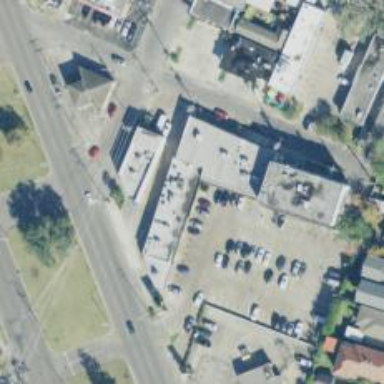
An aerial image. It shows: Convenience shop.